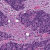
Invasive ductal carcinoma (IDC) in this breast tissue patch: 1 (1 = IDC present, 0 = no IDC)